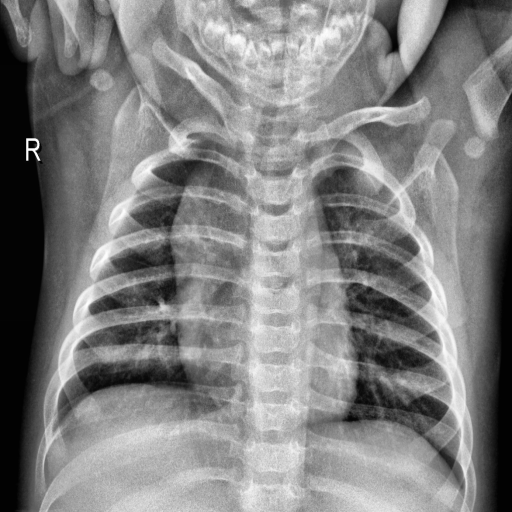
Finding: NORMAL